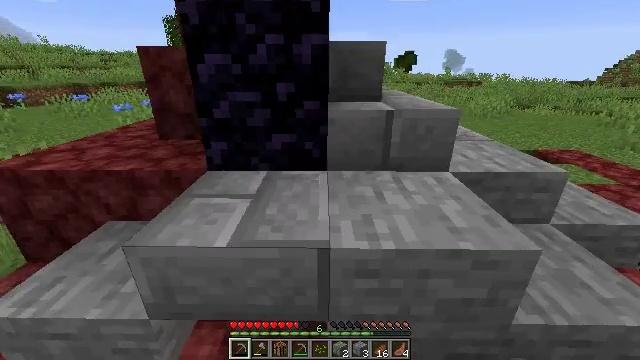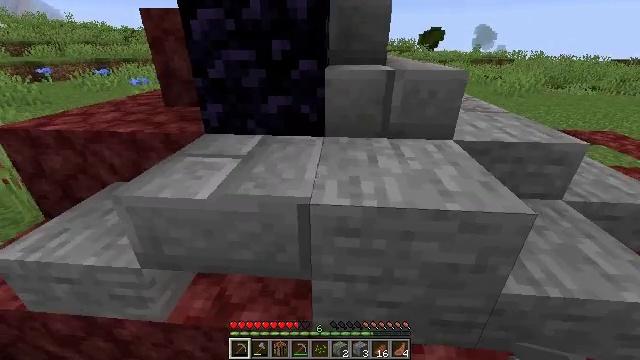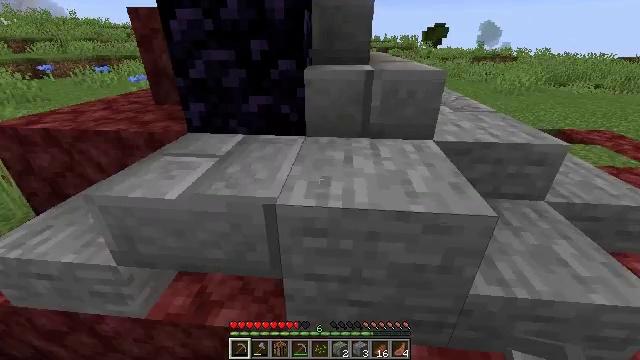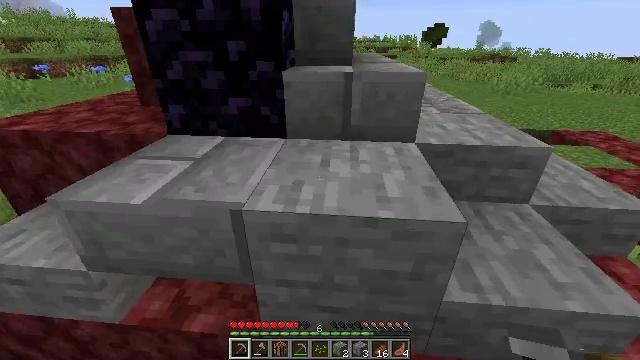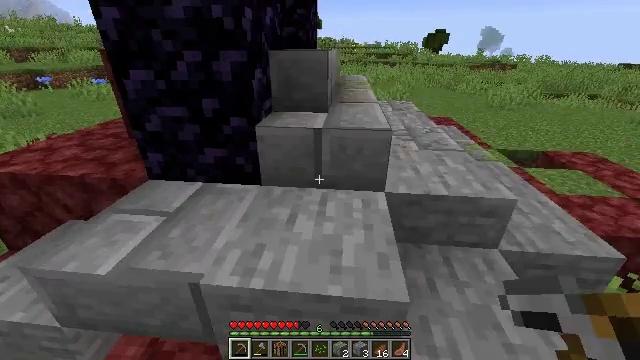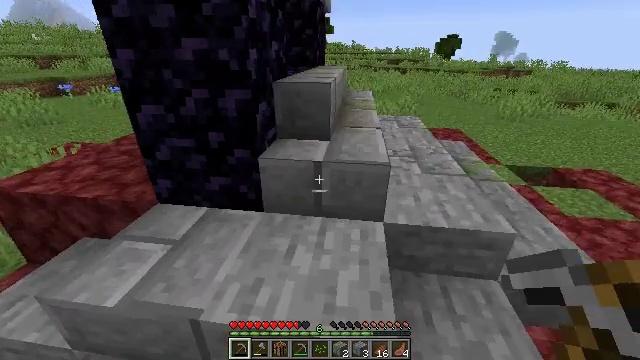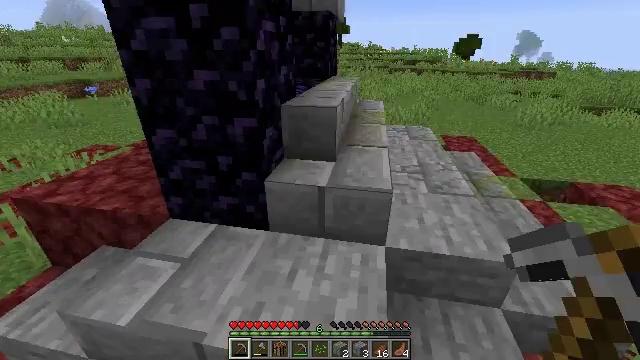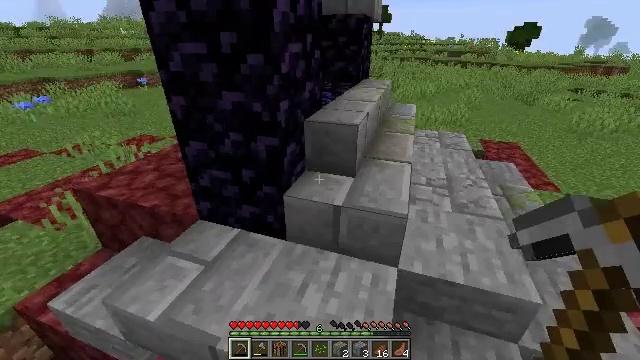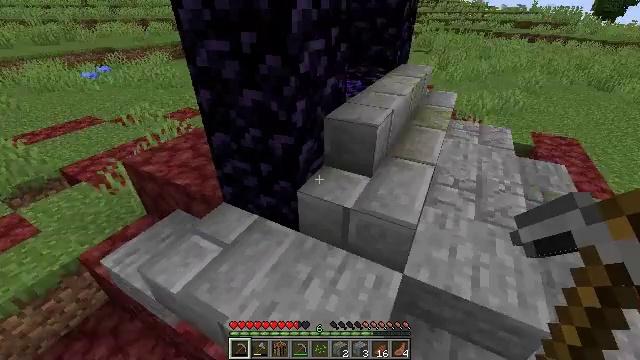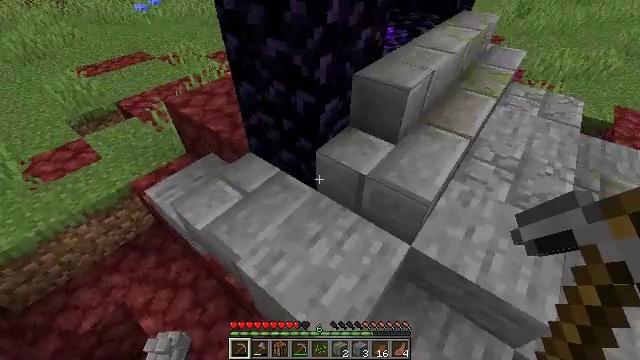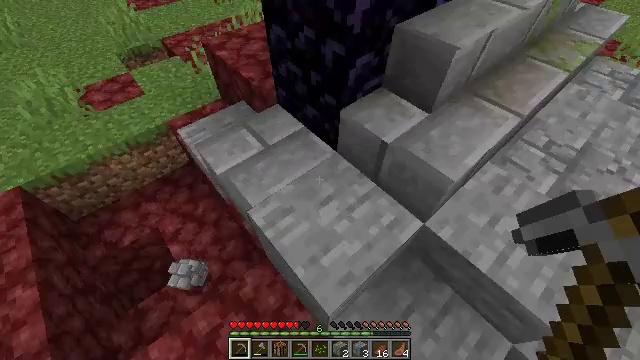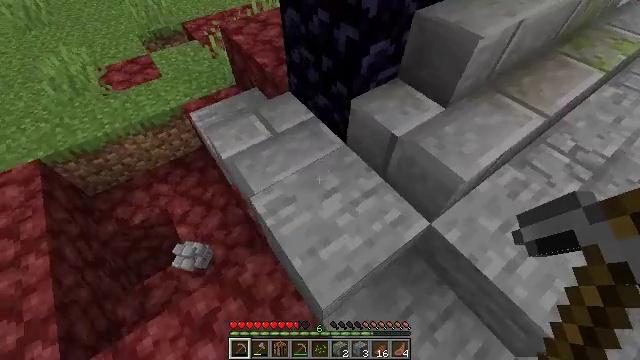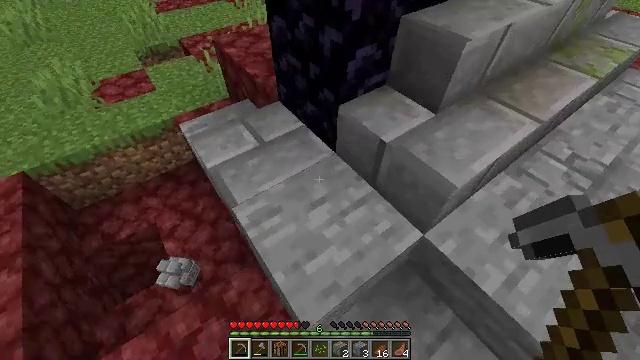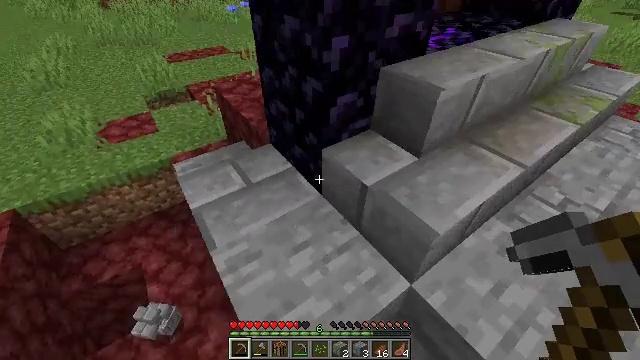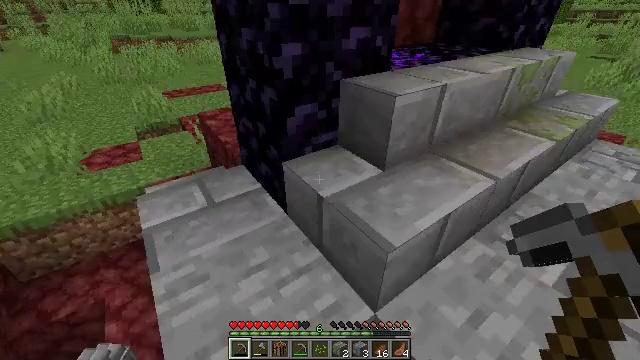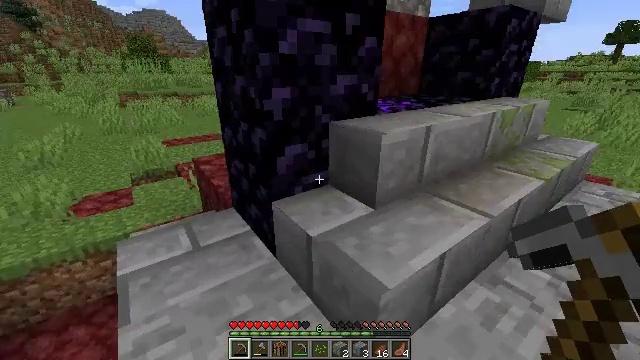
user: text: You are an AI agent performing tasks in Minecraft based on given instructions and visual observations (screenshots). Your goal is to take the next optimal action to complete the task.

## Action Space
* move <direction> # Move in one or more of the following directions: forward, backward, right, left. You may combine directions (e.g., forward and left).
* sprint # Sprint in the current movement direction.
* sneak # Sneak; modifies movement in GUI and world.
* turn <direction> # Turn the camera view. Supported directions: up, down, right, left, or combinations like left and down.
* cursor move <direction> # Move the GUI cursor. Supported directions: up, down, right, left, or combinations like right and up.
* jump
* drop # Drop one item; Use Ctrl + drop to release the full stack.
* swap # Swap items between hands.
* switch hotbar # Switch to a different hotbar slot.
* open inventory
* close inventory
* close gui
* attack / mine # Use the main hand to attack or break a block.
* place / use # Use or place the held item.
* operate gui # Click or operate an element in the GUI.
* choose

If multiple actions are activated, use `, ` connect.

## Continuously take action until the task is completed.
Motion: motion action
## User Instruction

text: Mine stone brick slab from the floor.
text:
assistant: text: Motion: move right, turn left and down
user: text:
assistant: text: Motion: move right
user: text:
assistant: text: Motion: move forward and move right
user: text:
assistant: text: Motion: move forward and move right, jump
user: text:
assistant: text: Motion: move forward and move right, turn left, jump
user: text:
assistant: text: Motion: move forward and move right, turn left, jump
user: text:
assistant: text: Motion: move forward and move right, turn left and down, jump
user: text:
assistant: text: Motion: move forward and move right, turn left and down
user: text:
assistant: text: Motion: move forward, turn left and down
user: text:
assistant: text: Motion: move forward, turn left and down
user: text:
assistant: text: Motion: turn left and down
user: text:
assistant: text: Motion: move right, turn up
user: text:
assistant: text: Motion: move right, turn up
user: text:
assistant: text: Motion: move right, turn up
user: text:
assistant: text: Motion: move forward and move right, turn up
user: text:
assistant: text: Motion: move forward and move right, turn right and up
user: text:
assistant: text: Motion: move forward and move right, turn right and up
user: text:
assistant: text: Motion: move forward and move right, turn right and up, jump
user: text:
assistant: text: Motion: move forward and move right, turn right and up, jump
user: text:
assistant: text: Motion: move forward and move right, turn up, jump
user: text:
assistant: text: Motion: move forward and move right, turn left and up
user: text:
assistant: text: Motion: move forward and move right, turn left and up
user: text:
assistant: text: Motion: move forward and move right, turn left and up
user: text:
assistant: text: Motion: move forward and move right, turn left and up
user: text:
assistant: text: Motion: move forward, turn left and up
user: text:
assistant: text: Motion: move forward, turn left and up
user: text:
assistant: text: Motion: move forward, turn left and up
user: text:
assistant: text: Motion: move forward
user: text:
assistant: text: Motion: move forward, turn left and up
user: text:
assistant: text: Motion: turn left and up